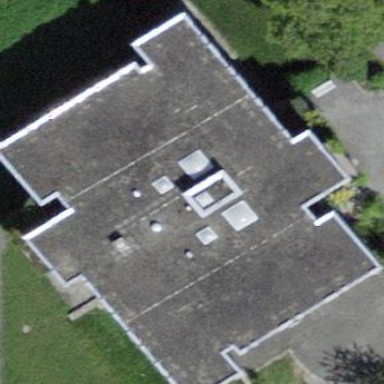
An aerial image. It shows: Guest house building.